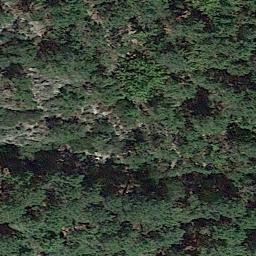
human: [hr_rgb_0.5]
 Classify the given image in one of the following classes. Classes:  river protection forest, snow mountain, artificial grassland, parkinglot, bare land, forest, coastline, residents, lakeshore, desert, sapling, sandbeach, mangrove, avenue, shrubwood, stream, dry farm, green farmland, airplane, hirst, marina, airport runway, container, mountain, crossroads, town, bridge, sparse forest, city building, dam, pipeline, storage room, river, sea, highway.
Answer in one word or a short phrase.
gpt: forest